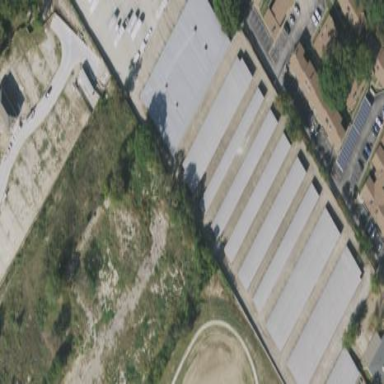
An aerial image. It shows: Storage rental shop.